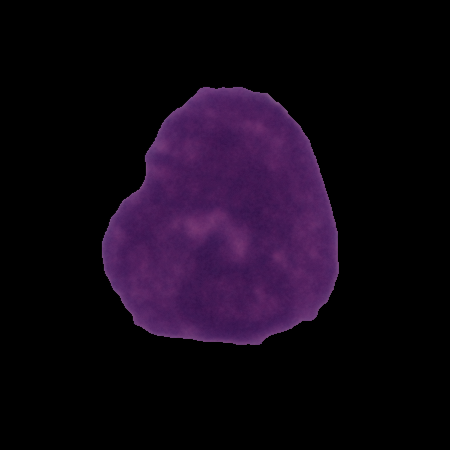
Label: cancer